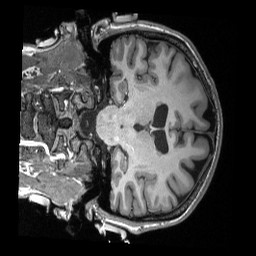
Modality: T1w
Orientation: coronal
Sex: female